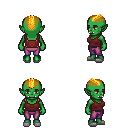
a pixel art fantasy rpg character, female body template, orc, green skin, maroon pirate shirt, magenta pants, light blonde short mohawk hairstyle, white slippers, four views (front, back, left, right), 2x2 character sprite sheet, small pixel art, hard edges, no anti-aliasing